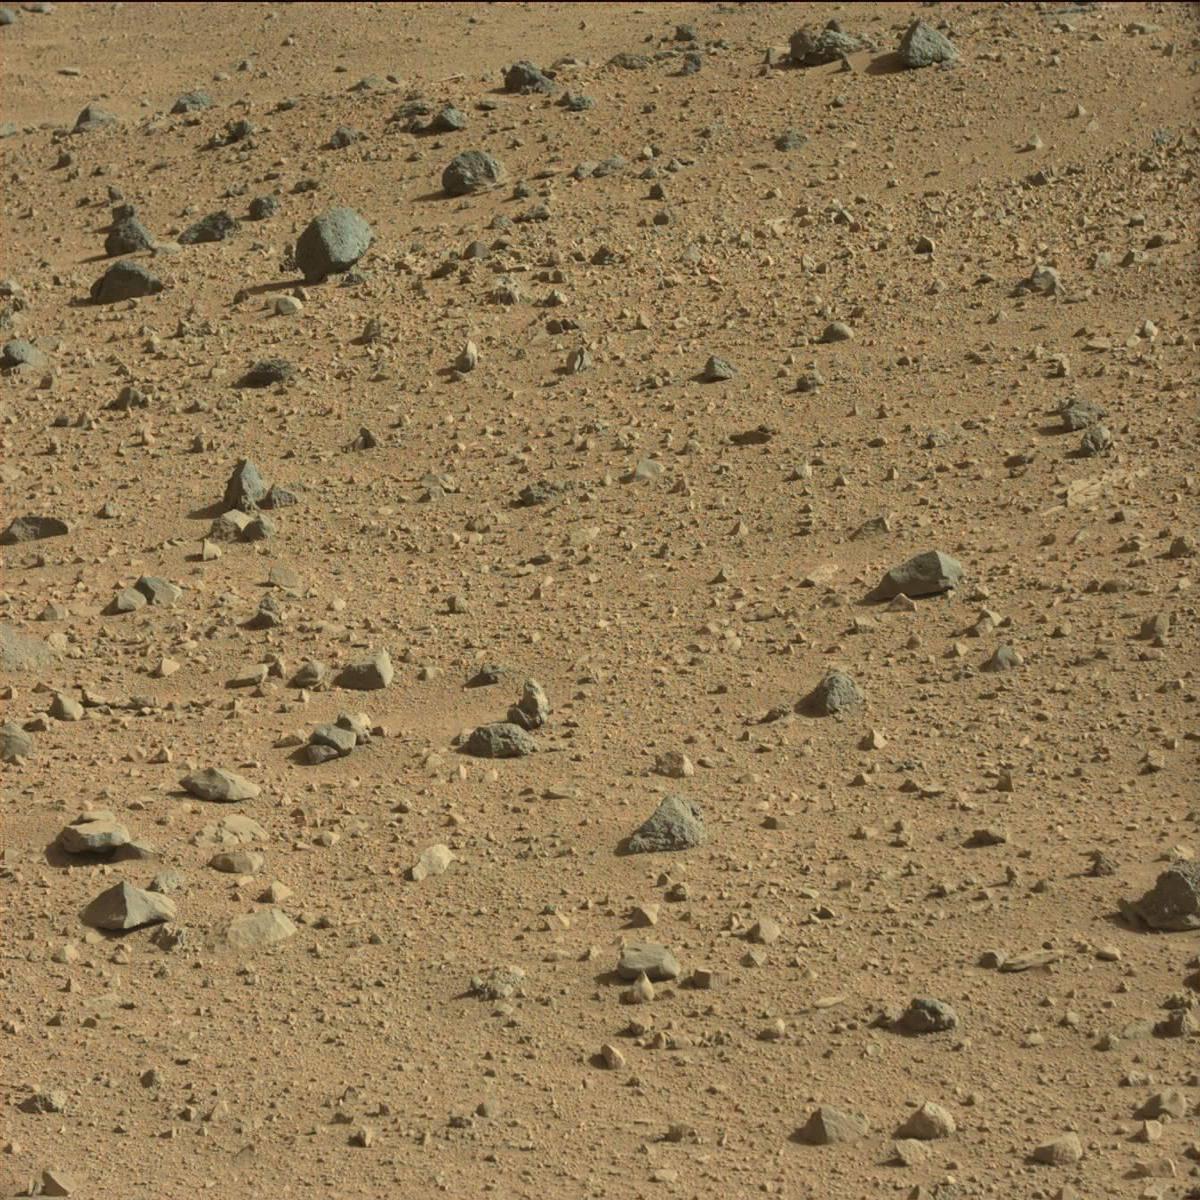
Terrain classes present: Bedrock, Rock, Sand / Soil